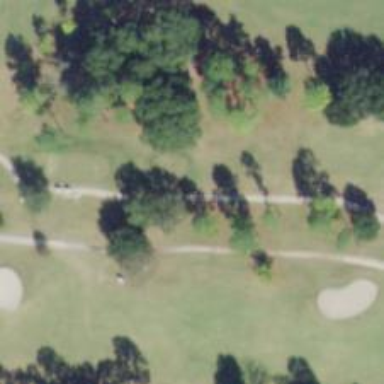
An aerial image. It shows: Golf cartpath that is also road path.